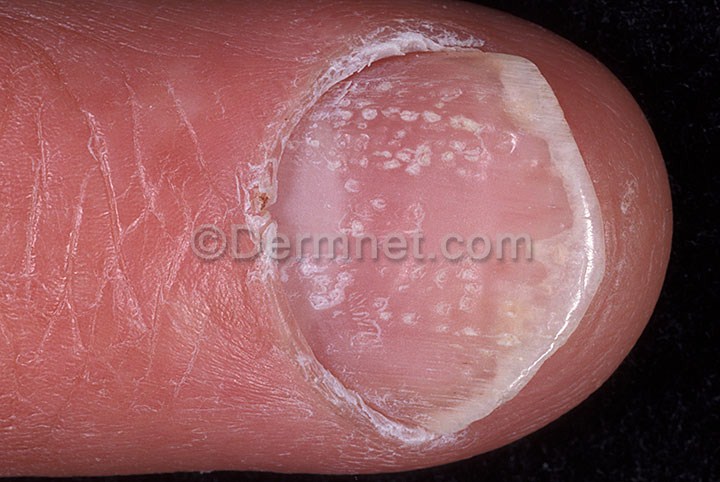
Disease: Psoriasis pictures Lichen Planus and related diseases